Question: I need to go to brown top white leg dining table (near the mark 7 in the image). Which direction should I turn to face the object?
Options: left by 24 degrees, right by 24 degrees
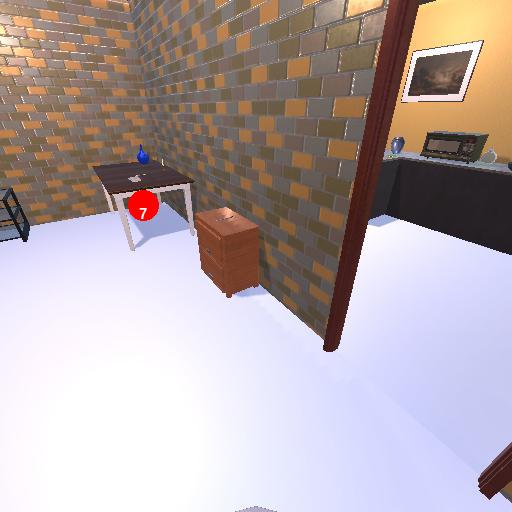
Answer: left by 24 degrees